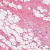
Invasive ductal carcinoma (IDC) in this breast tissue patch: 0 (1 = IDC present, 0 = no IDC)